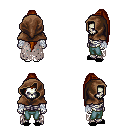
a pixel art fantasy rpg character, male body template, skeleton, gray tattered cape, teal pants, brunette extra-long topknot hairstyle, cloth hood, white cloth bandages, black slippers, four views (front, back, left, right), 2x2 character sprite sheet, small pixel art, hard edges, no anti-aliasing